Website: walmart
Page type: payment
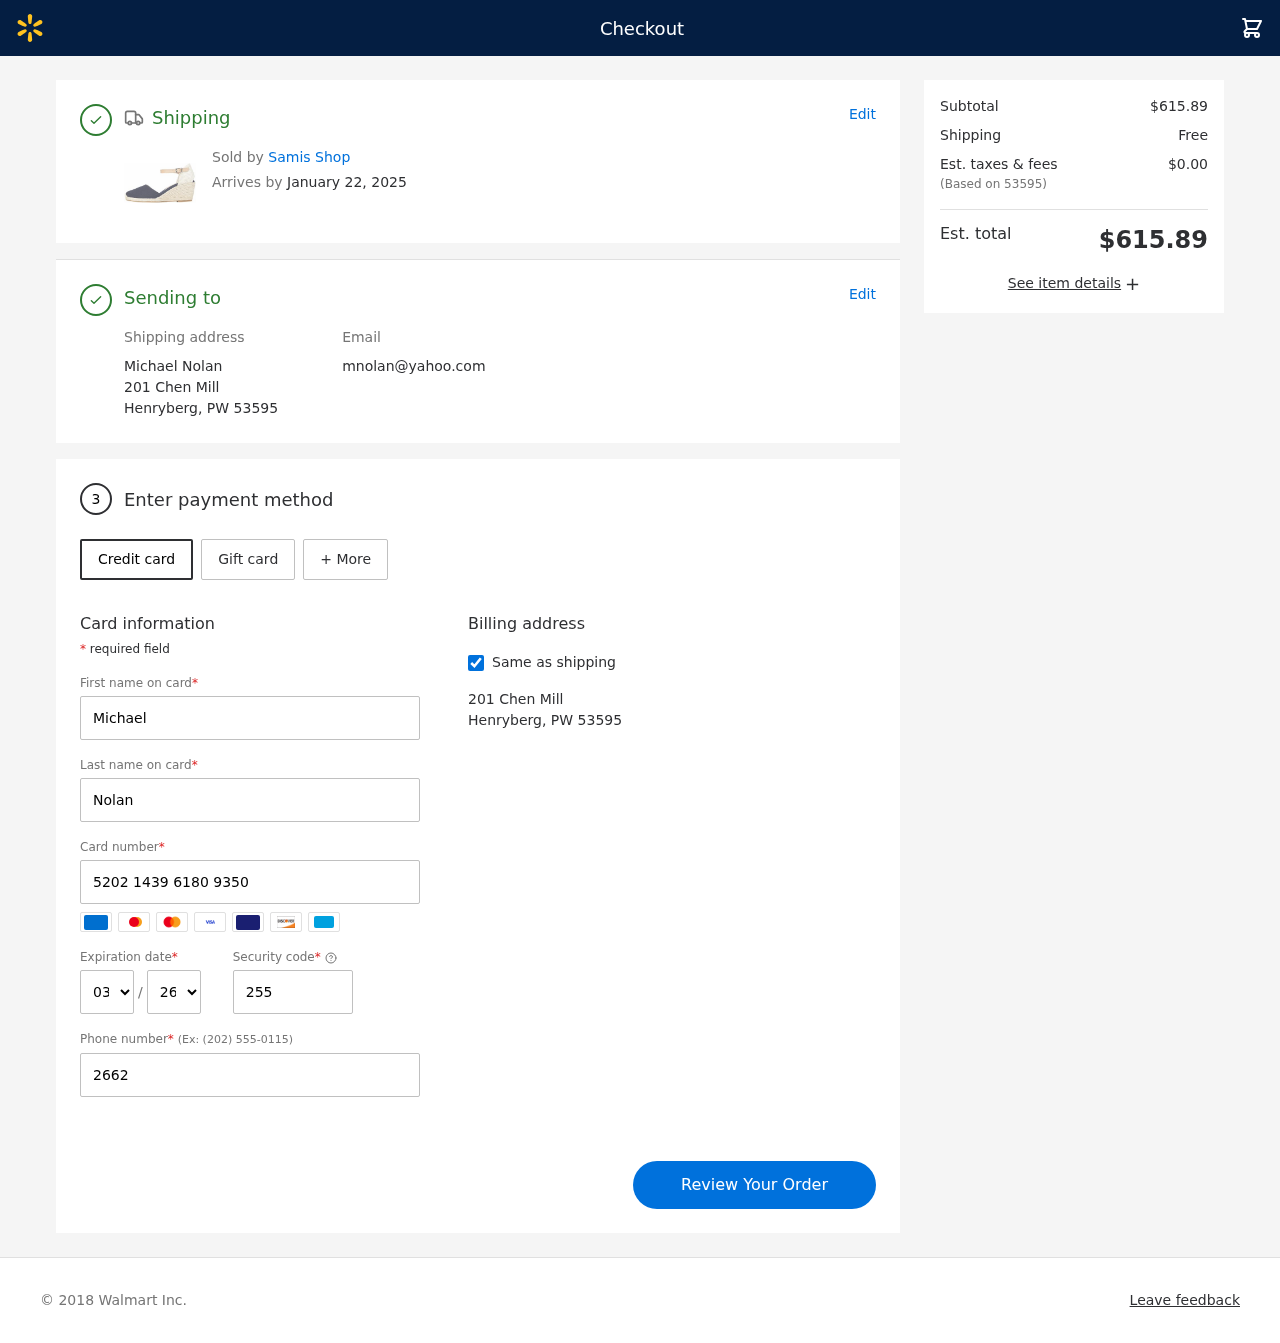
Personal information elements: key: PII_CARD_CVV
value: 255
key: PII_CARD_EXPIRY_MONTH
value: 03
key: PII_CARD_EXPIRY_YEAR
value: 26
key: PII_CARD_NUMBER
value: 5202 1439 6180 9350
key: PII_CITY_STATE_ZIP
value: Henryberg, PW 53595
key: PII_EMAIL
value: mnolan@yahoo.com
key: PII_FIRSTNAME
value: Michael
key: PII_FULLNAME
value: Michael Nolan
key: PII_LASTNAME
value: Nolan
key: PII_PHONE
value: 2662033109
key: PII_POSTCODE
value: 53595
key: PII_STREET
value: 201 Chen Mill
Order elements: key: ORDER_DELIVERY_DATE
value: January 22, 2025
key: ORDER_SUBTOTAL
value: $615.89
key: ORDER_SHIPPING_COST
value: Free
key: ORDER_TAX
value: $0.00
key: ORDER_TOTAL
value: $615.89